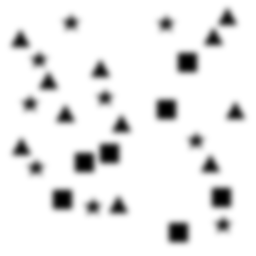
Squares: 7
Triangles: 11
Stars: 9
Total shapes: 27